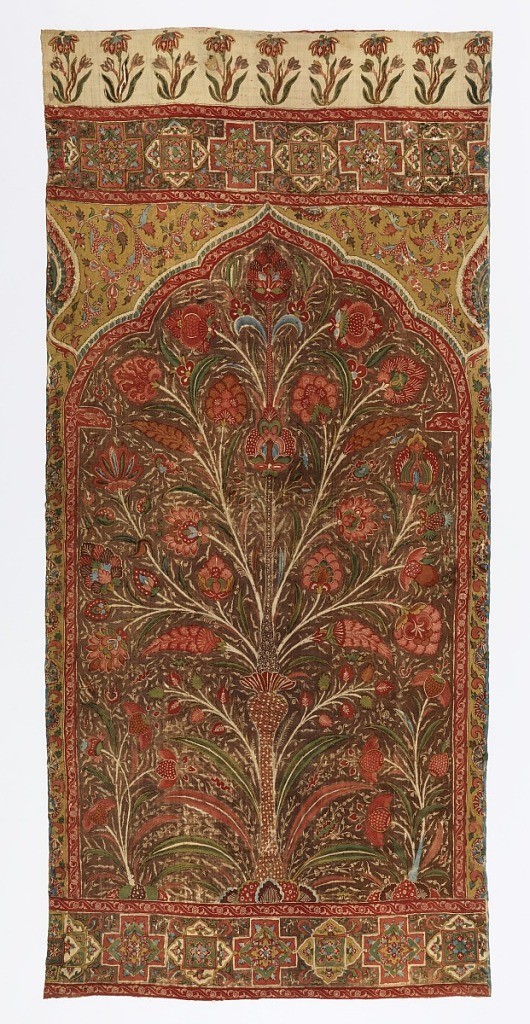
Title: Tent panel
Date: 1650–1700
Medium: cotton Technique: mordant painted and dyed (chintz) on tabby weave
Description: Large tent panel with an architectural form, characteristic of Islamic art, of a a pointed, lobed arch within a frame, suggesting the mihrab or prayer niche. Within this frame a symmetrical, balanced pattern shows a slender vase, from which spring branches ending in blossoms; a second slender vase emerging from the first, holds a second cluster of flowers, which almost touch the curved top of the arch.  At the base, the vase is supported by a rudimentary hillock, at either side of the vase grow long pointed leaves, and at either corner rise slender branches, from similar small mounds, on which appear fruits or seed pods and flowers. The background color is a dark reddish-brown, and on this the main design is enlivened by a secondary pattern of many small leaf sprays or curling waves, reserved in the white of the cloth, which appear throughout among the branches.  The vase shape is in red and yellow diamond pattern, the second vase or stem is brown dotted in white; flowers a strong red with much interior delineation of form.
The frame of the mihrab is a narrow red band which surrounds it and carries a small pattern in brown, yellow and white.  At either side, beyond this red frame, is a second narrow border on yellow with small vine and flower-head pattern.  This leads up into the spandrels, also yellow, avove the pointed arch, where a matching vine design appears on either side of the tip of the arch.  A curved segment of a pointed oval closes either side of the spandrels.  Across the bottom of the panel runs a border decorated with crosses alternating with diamond shapes, within each of which are stylized patterns. The same border crosses the top of the panel above the spandrels, and above that appear on white ground a row of small iris, or crocus flowers.  The curved segment of a pointed oval appearing on either side of the spandrel suggests that this panel was part of a series.
The general color effect is rich and varied with reds, greens, sky blue, dull yellow, orange, and  a plum color, and is much lightened by the small reserve pattern on the dark background.